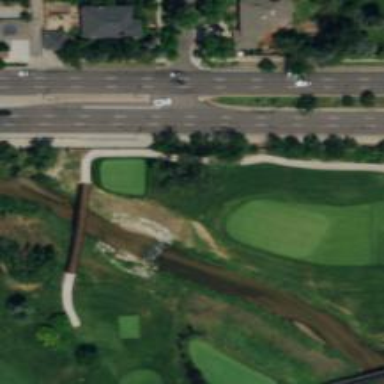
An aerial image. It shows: Well-maintained path specifically designed for golf carts.